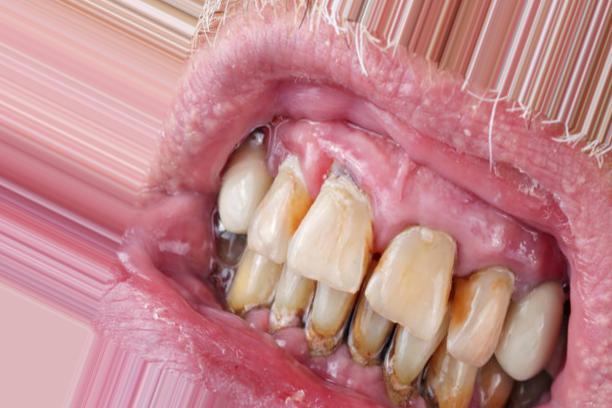
Condition: Caries